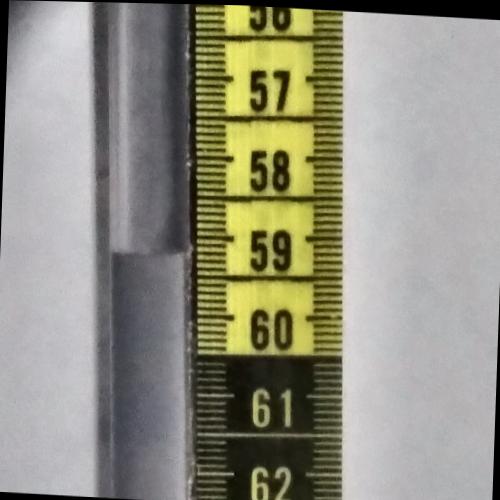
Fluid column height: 59.2 cm